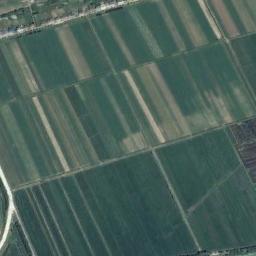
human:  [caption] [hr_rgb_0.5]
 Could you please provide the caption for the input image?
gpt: Lots of dense green rectangular farmlands are neatly arranged on the ground .

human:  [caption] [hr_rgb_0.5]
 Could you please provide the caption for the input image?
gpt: There are some deep green rectangular farmland .

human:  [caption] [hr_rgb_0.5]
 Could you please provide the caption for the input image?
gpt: There are many rectangular farmlands of different shades .

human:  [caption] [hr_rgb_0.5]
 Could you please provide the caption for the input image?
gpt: Many dense, neatly arranged green and tan mixed rectangular farmlands of different sizes .

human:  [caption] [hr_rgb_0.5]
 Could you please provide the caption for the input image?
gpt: There are many green rectangular farmlands .